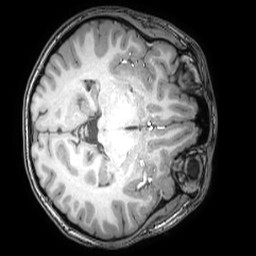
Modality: T1w
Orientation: axial
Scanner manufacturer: philips
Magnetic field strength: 3 T
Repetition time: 0.008 s
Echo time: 0.0035 s